Interaction volume radius: 10 \u00c5
Interaction volume height: 40 \u00c5
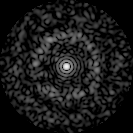
Disorder parameter: 0.8396